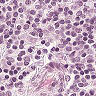
Metastatic tissue present: no